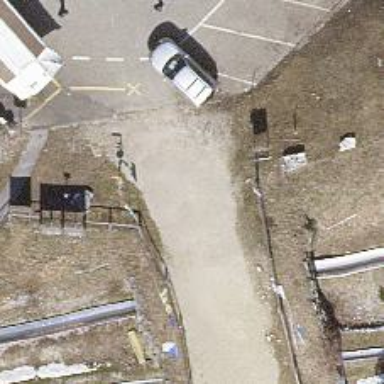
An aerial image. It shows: Path leading to bridge.